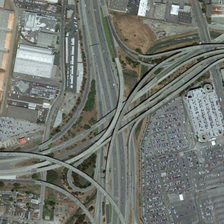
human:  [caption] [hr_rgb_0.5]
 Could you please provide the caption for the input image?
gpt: there are a lot of overpasses in the city .

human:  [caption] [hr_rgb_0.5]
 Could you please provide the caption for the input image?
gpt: on the side of the road there was some bare land .

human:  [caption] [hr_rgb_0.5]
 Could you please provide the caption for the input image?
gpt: there are a lot of overpasses in the city .

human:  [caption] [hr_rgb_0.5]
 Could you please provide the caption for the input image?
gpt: on the side of the road there was some bare land .

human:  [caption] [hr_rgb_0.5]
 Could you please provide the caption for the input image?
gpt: on the side of the road there was some bare land .